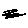
Label: zigzag